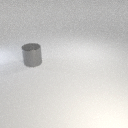
large gray metal cylinder